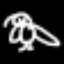
Label: angel